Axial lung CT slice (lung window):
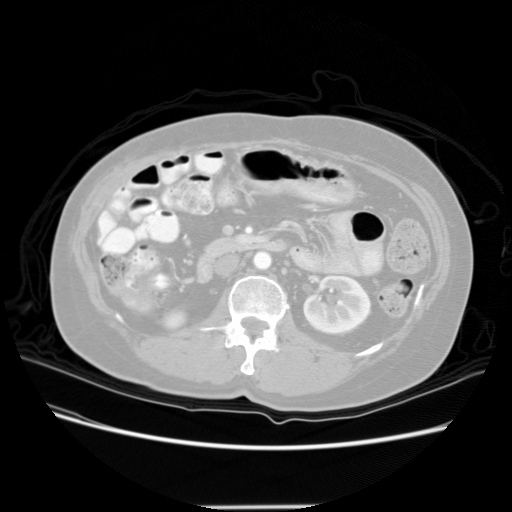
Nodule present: no